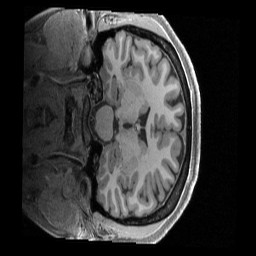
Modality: T1w
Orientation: coronal
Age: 28
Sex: female
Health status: ill
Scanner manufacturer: siemens
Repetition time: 2.4 s
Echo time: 0.00231 s